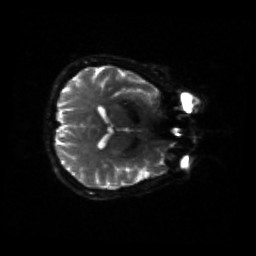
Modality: sbref
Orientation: axial
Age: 61
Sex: male
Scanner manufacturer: siemens
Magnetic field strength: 3 T
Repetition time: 4.71 s
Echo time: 0.0906 s